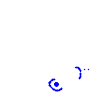
Particle: pion